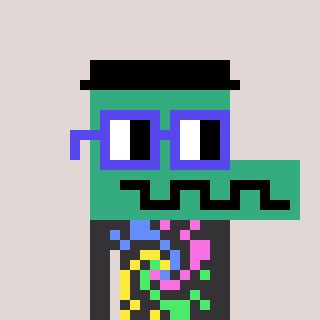
a pixel art character with square blue glasses, a crocodile-shaped head and a grayscale-colored body on a warm background